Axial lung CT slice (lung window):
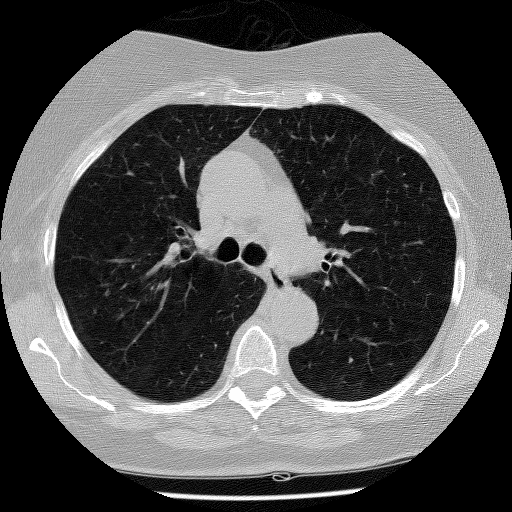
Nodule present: no